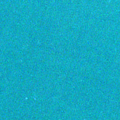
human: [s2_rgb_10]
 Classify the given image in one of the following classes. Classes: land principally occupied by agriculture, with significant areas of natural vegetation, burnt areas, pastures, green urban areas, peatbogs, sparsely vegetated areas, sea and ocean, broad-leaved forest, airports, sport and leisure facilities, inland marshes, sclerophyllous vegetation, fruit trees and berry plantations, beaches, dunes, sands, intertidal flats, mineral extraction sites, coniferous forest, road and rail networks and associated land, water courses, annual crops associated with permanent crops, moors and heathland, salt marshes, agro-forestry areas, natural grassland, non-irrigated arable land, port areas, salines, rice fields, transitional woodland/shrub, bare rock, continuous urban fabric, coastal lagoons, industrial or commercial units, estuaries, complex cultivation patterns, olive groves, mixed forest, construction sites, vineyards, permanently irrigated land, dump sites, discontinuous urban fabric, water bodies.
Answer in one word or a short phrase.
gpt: sea and ocean